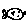
Label: fish